Question: My objective is get the 'View' from my custom 'Preference' to add a 'KeyListener' who listens the key events of right and left, and if the user send a left/right event when the Seekbar is selected, it will move the pointer to the left/right.

Help me please.
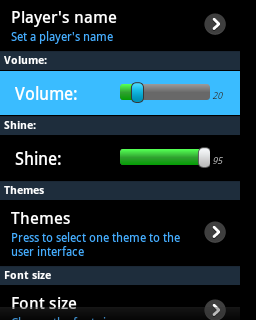
Answer: If you are using a custom Preference, you can override the <URL> method, which receives the 'View' object mapped to your 'Prefence' instance. With that, you can add the corresponding listeners.